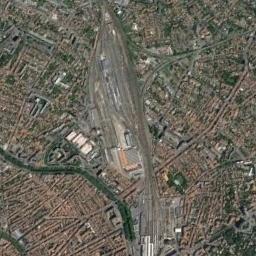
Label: railway_station